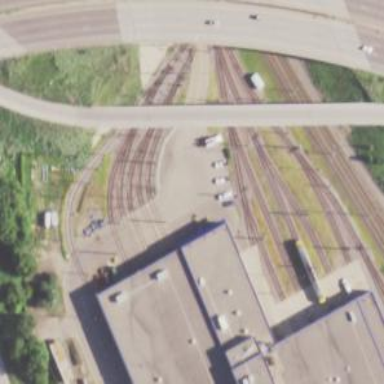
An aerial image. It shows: Light rail yard with electrified contact lines.